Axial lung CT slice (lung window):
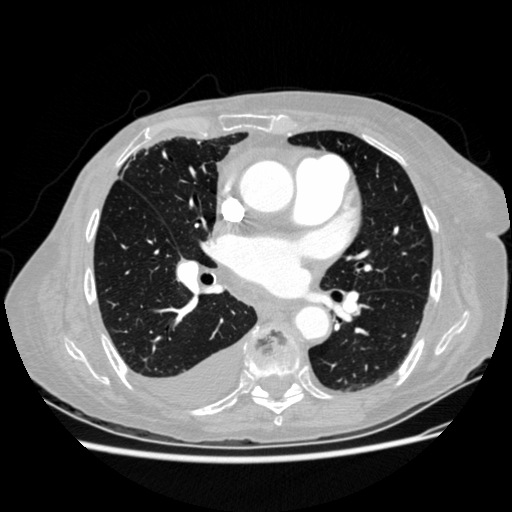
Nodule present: no